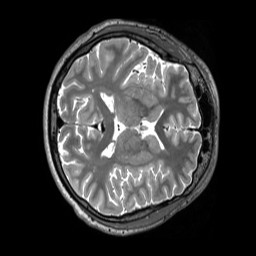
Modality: T2w
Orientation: axial
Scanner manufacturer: siemens
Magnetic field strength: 3 T
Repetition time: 3.2 s
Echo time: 0.406 s